Question: I was looking into the concept of JSONP callback function. I read some articles regarding that and wanted to get a good grasp of the concept of JSONP.
So, I uploaded one json file to the server - <URL>
And here is the js code which I wrote to retrieve the data. The call is made from localhost to the abhishekprakash.com.
'''
var xhr;
var dataList;
xhr = new XMLHttpRequest();
xhr.open('GET', 'http://abhishekprakash.com/script/example.json?callback=func_callbk', true);
xhr.send();
func_callback = function(data){
alert(data.data.people[0].id);
}
xhr.onreadystatechange = function(){
if(xhr.readyState == 4){
console.log(dataList);
}
};
'''
And this is the response that I get in the console:

The callback function is called but it does not contain the Json data.
What am I missing?
Any help is appreciated.
Thanks
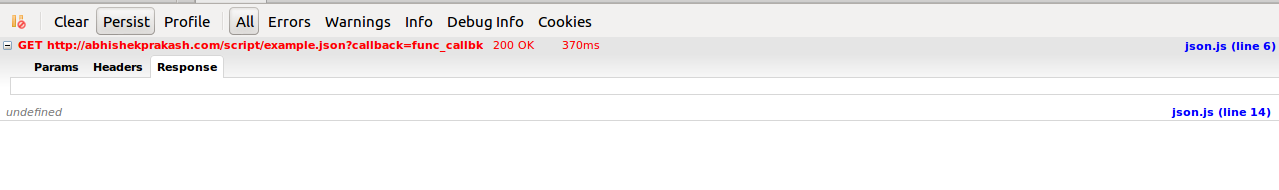
Answer: That example service returns JSON, not JSONP.
The point of JSONP is that due to Same Origin Policy security restrictions, Javascript from domain A cannot make a GET request to resources on domain B; in other words a script cannot retrieve data cross-domain.
JSONP solves this by making domain B explicitly cooperate in the cross-domain data sharing. The script from domain A specifies the name of a callback function and embeds the URL of domain B in the document as if it were including a regular external Javascript file. Domain B then outputs data like this:
'''
callbackFuncName({ data : foo, ... });
'''
That means domain B explicitly outputs a which calls the specified callback function with the data.
So, unless domain B explicitly cooperates in this, you cannot simply get a JSONP response from it.